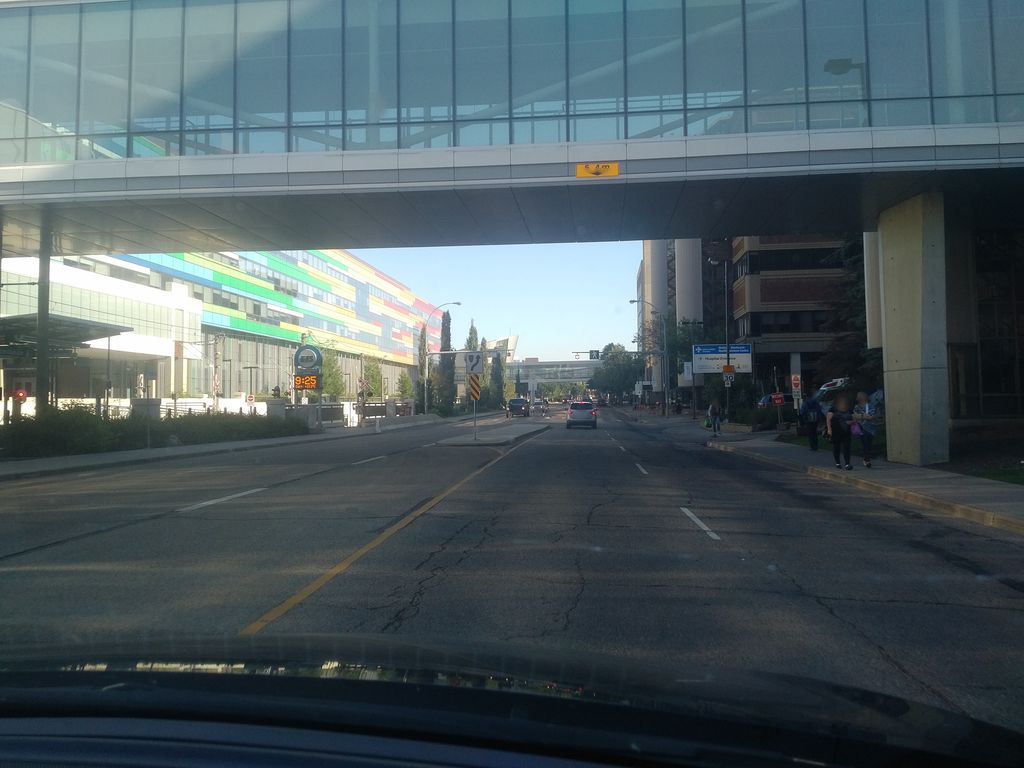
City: edmonton